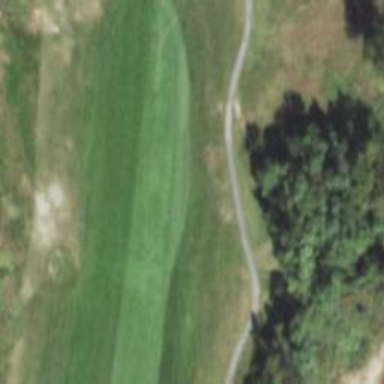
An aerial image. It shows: Golf hole.